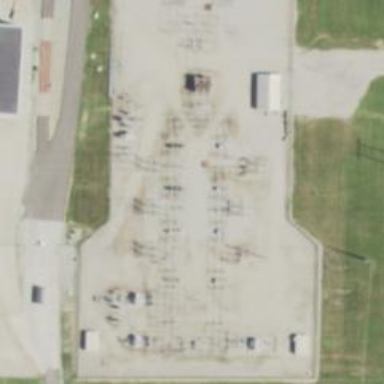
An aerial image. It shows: Switch used for power control.